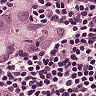
Metastatic tissue present: yes